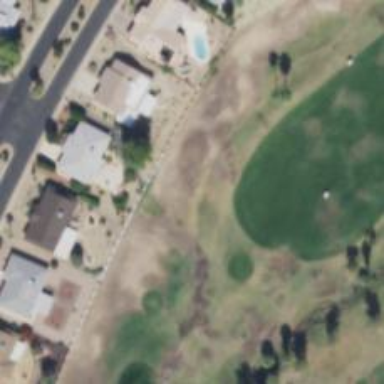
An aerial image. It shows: Path for golf carts.